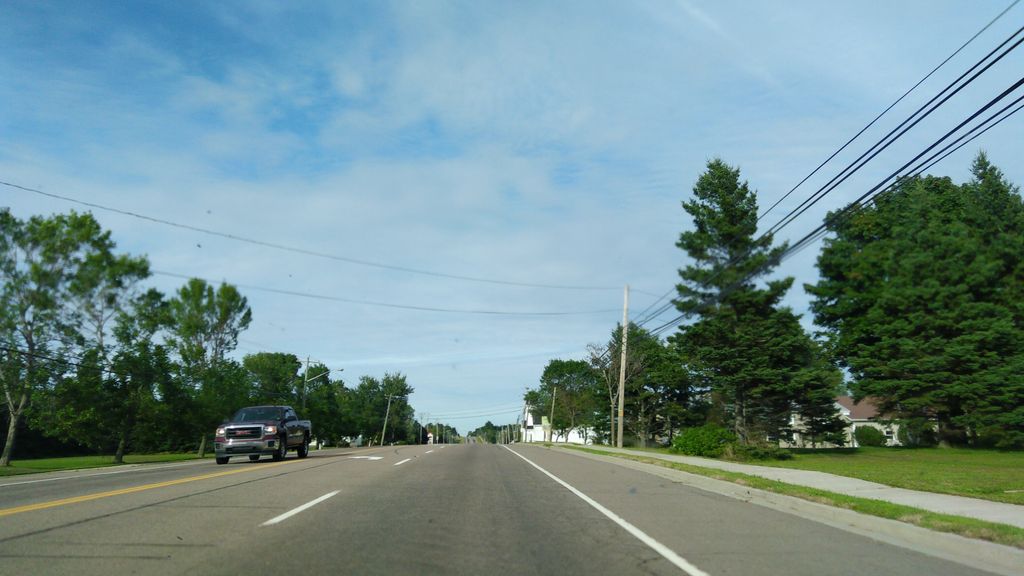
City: charlottetown